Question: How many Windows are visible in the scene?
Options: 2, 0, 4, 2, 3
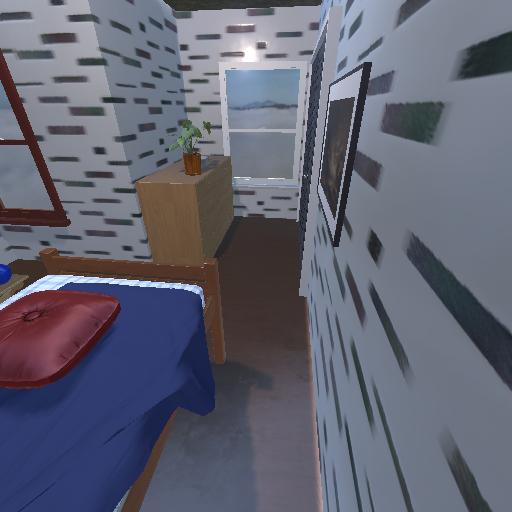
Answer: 2